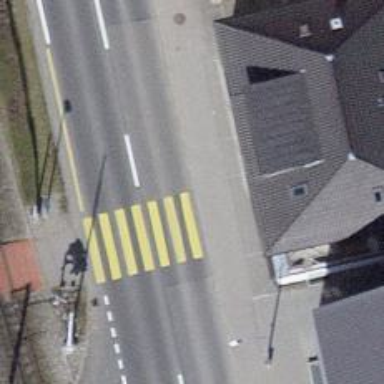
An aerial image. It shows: Uncontrolled road crossing.